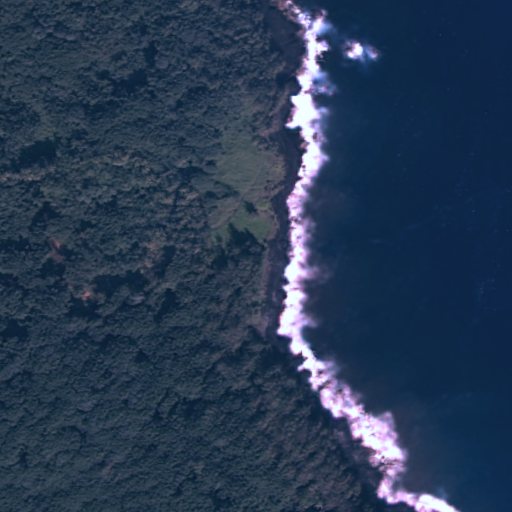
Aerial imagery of mountain in Hawaii named Kalele containing only unknown